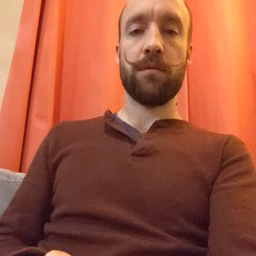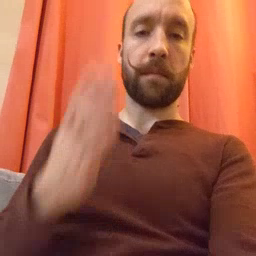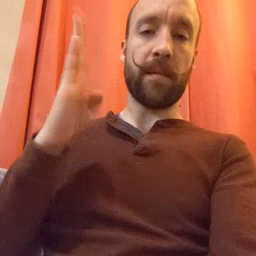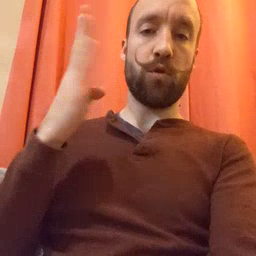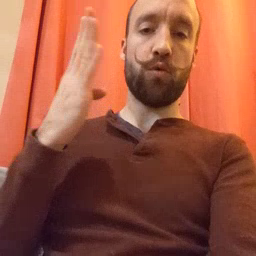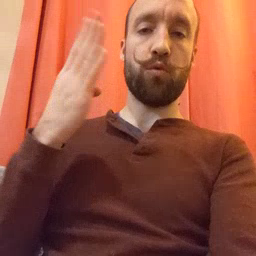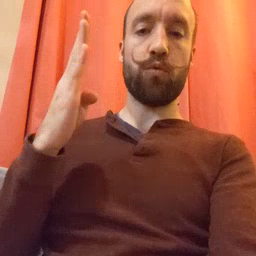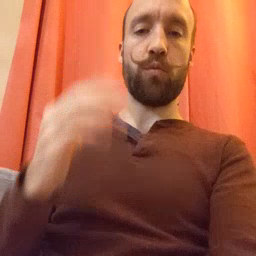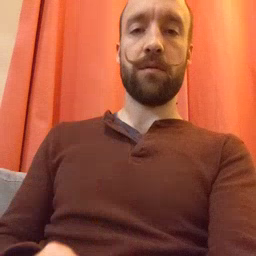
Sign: blue